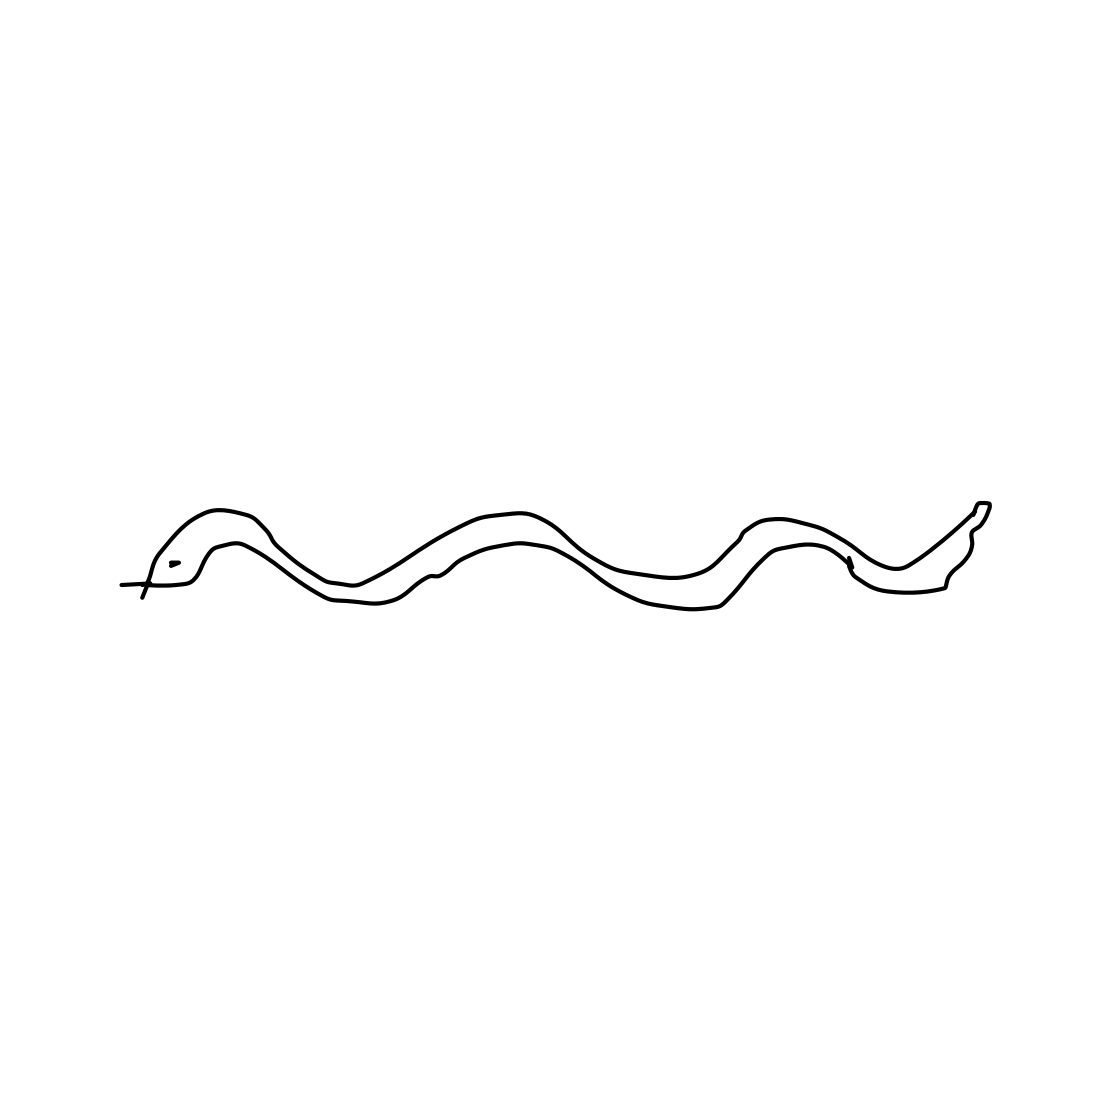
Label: snake